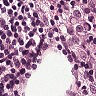
Metastatic tissue present: yes